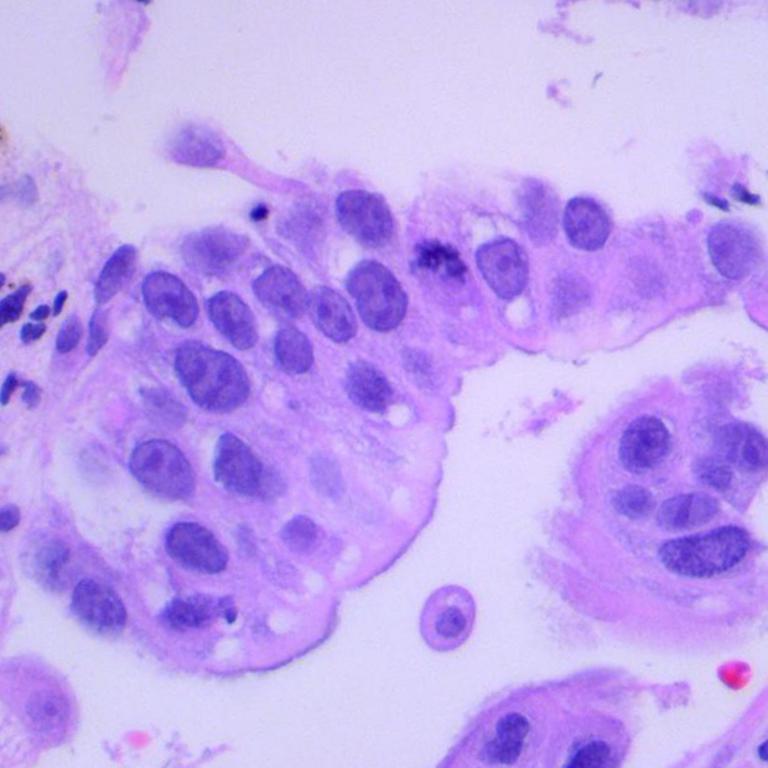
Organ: lung
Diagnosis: adenocarcinomas